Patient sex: M
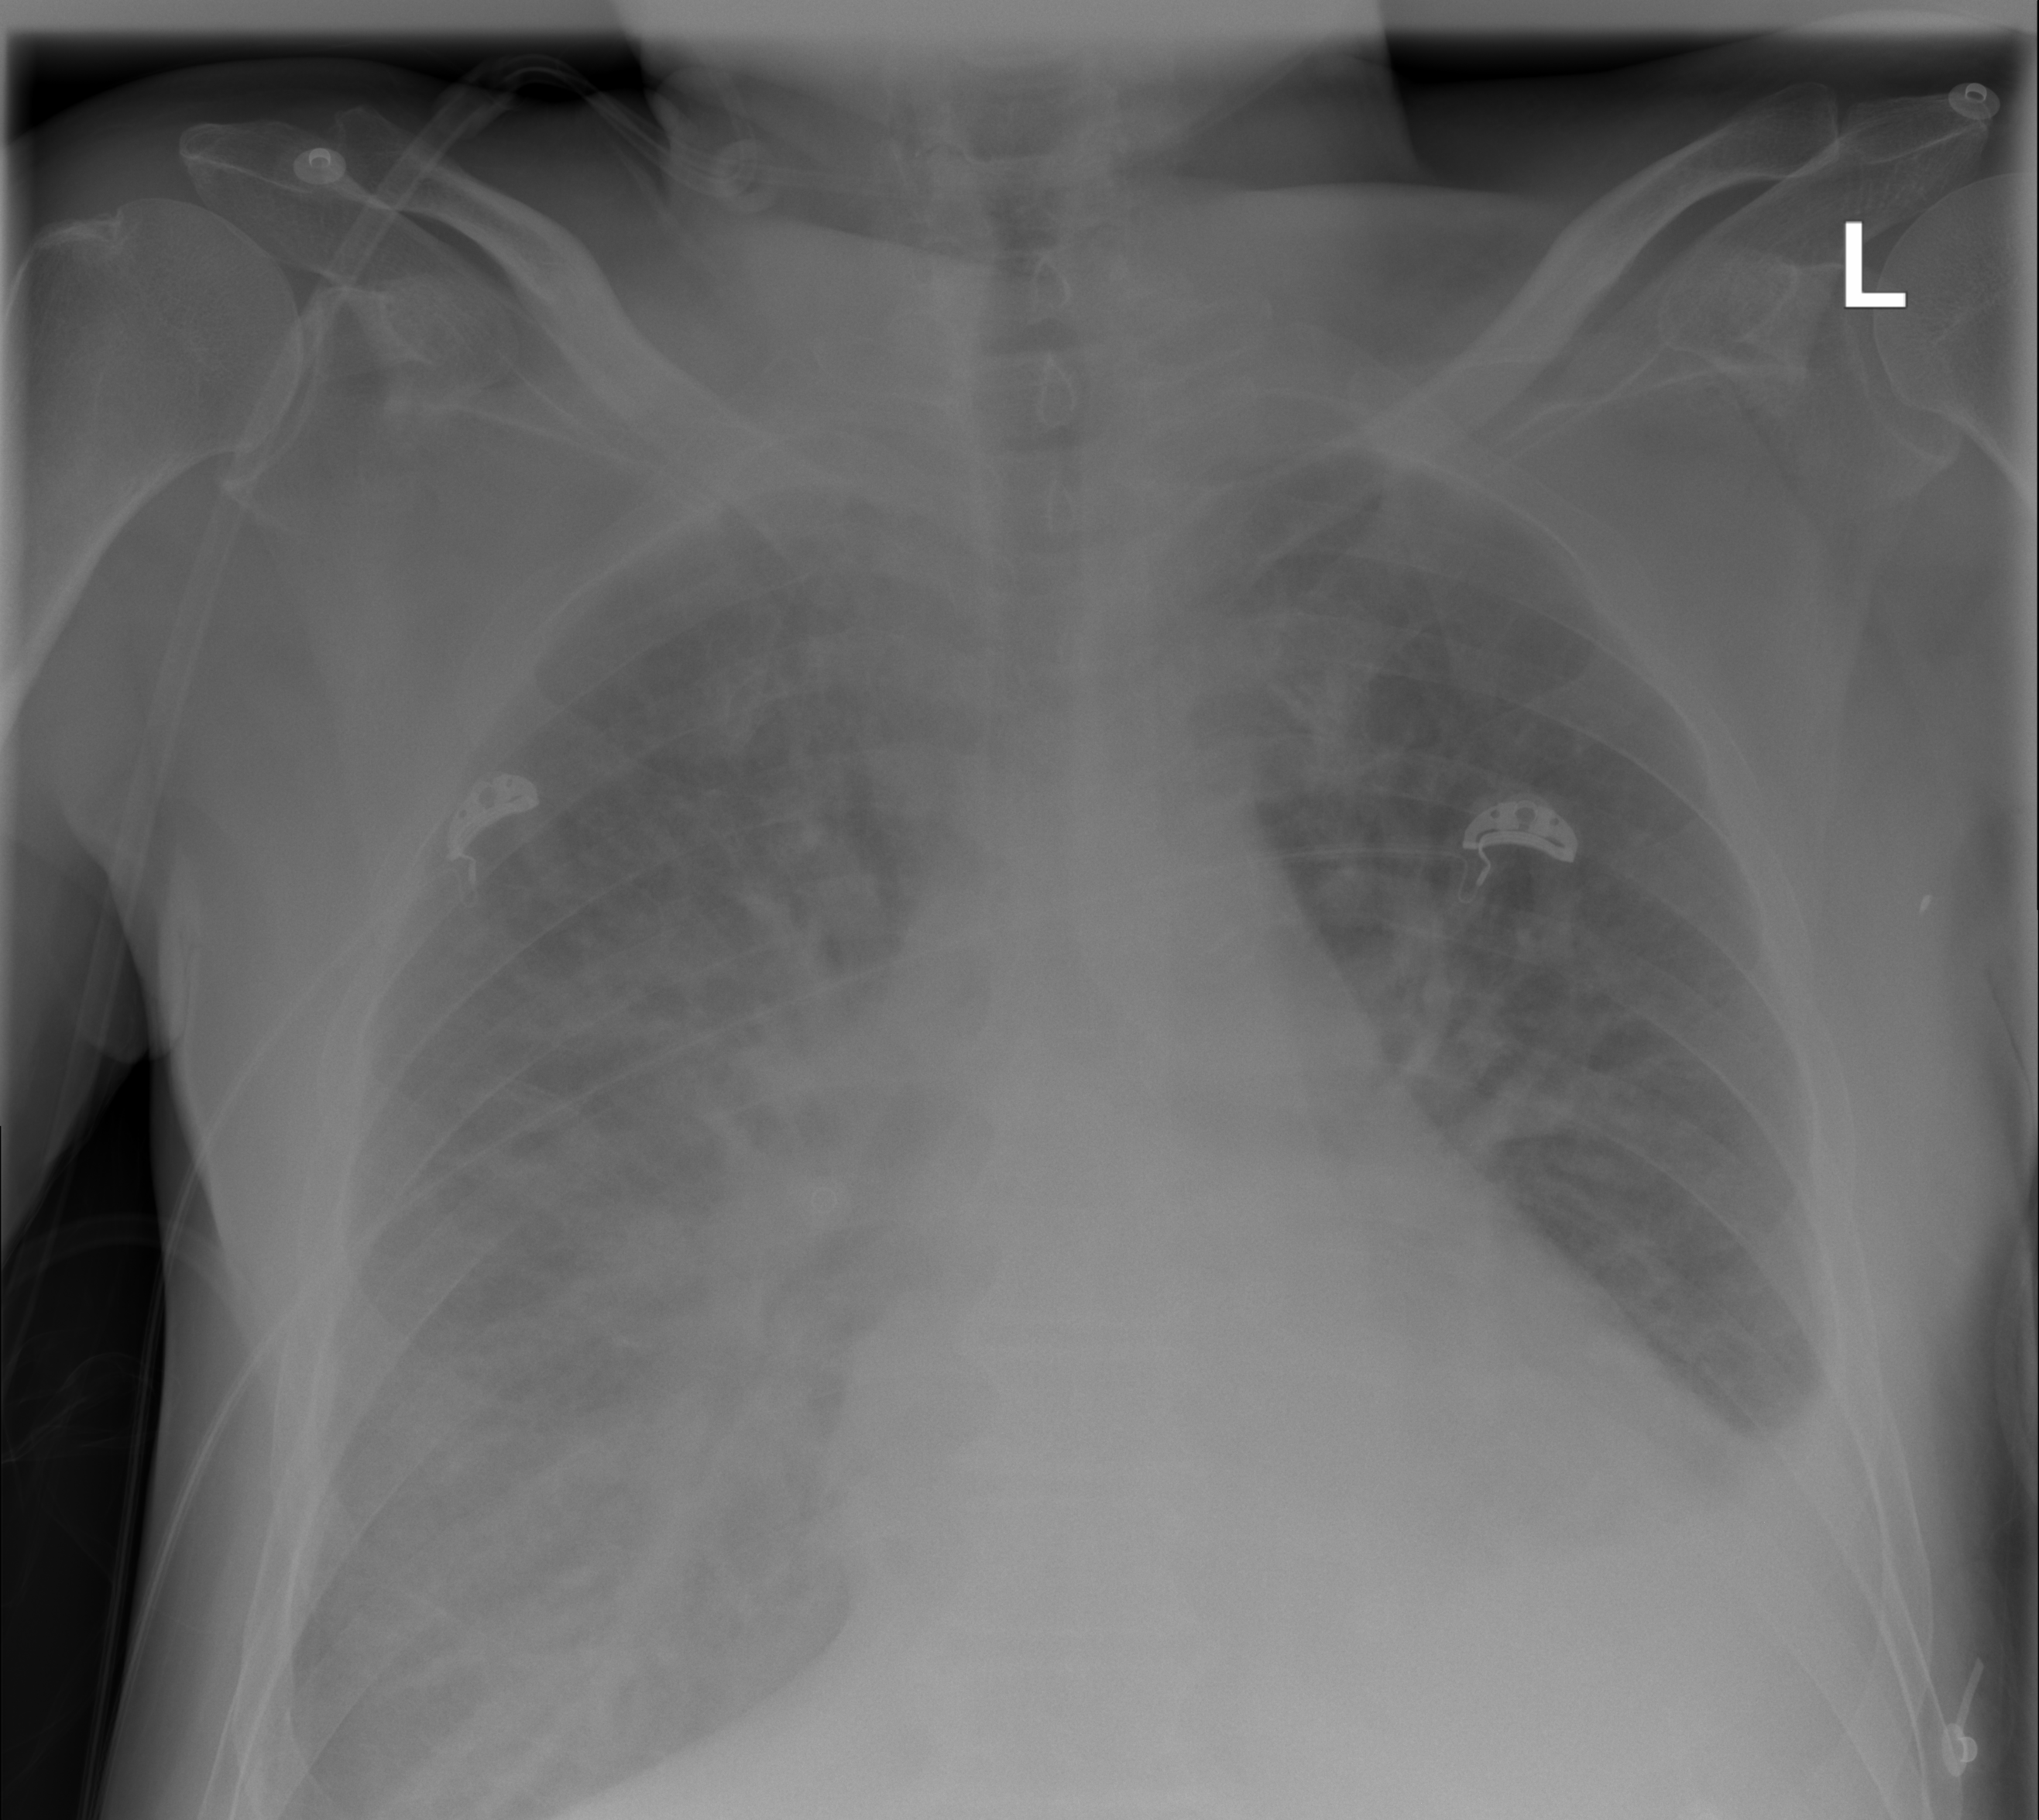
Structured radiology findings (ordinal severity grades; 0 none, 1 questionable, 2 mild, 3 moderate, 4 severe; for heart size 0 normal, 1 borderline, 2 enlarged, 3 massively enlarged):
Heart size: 2
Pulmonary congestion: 3
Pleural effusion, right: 2
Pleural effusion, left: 1
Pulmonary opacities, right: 2
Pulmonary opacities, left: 2
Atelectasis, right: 2
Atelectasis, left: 2